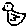
Label: bird